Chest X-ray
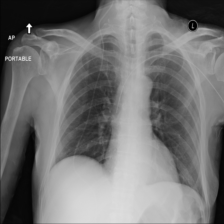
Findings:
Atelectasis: negative
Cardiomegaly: negative
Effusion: negative
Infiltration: negative
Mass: negative
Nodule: negative
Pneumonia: negative
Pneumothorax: negative
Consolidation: negative
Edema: negative
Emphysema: negative
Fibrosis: negative
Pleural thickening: negative
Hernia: negative